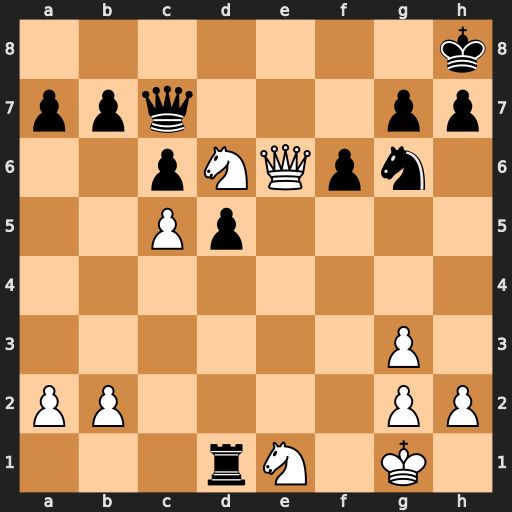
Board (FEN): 7k/ppq3pp/2pNQpn1/2Pp4/8/6P1/PP4PP/3rN1K1
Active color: w
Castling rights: -
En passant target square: -
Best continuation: Qe8+ Nf8 Qxf8#